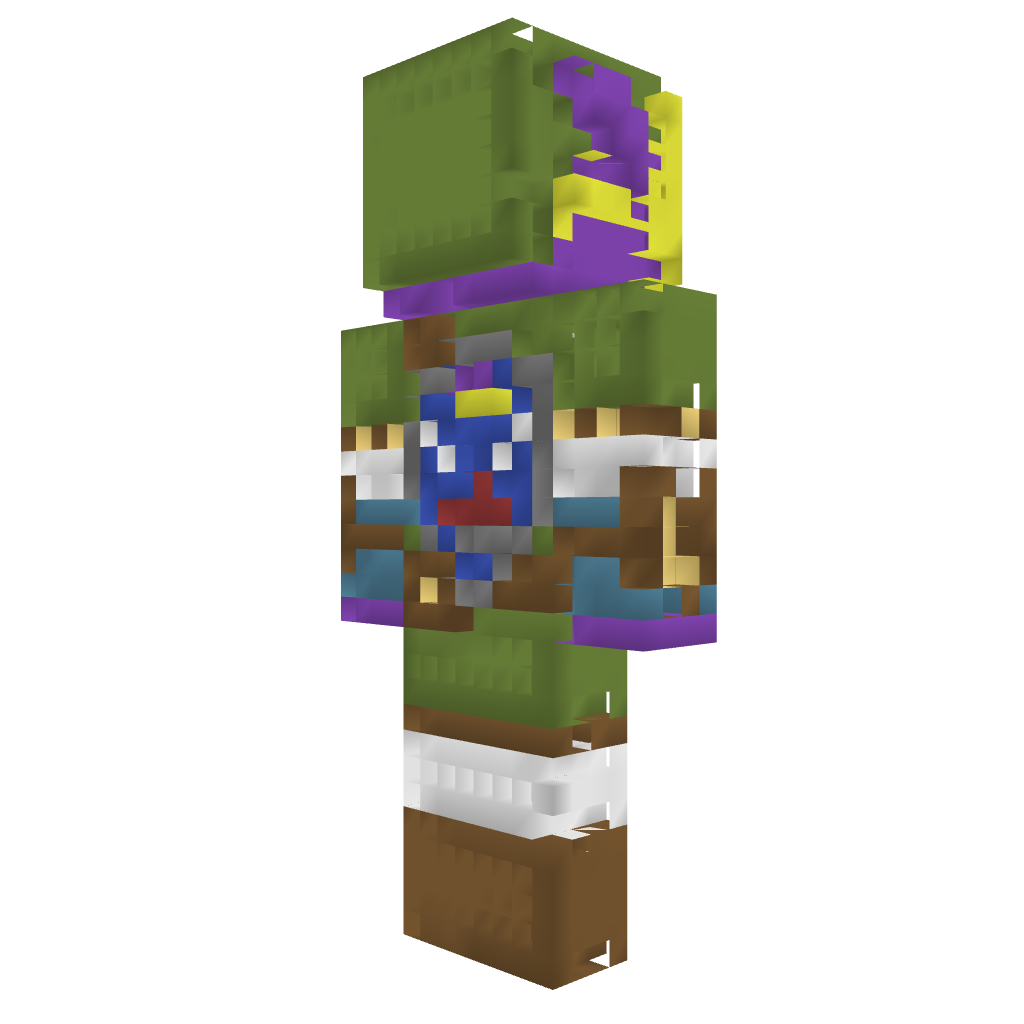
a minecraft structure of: Link's Statue high quality